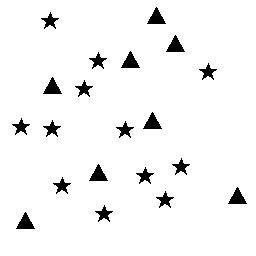
Squares: 0
Triangles: 8
Stars: 12
Total shapes: 20